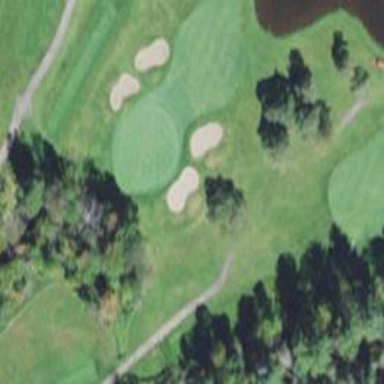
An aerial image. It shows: Golf hole.